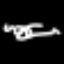
Label: squiggle